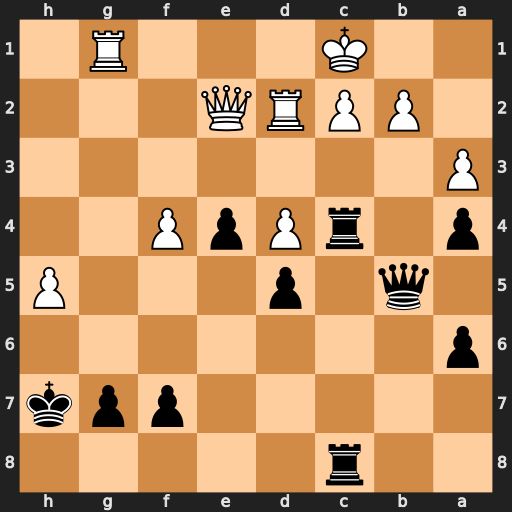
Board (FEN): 2r5/5ppk/p7/1q1p3P/p1rPpP2/P7/1PPRQ3/2K3R1
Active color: b
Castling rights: -
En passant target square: -
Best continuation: Rxc2+ Rxc2 Qxe2